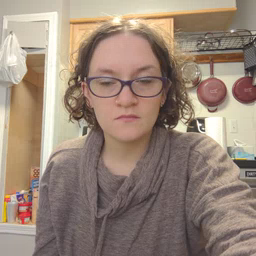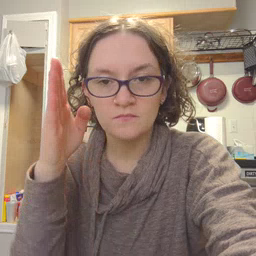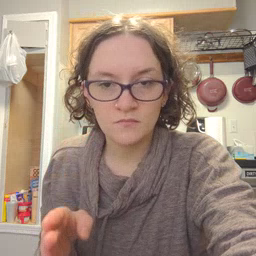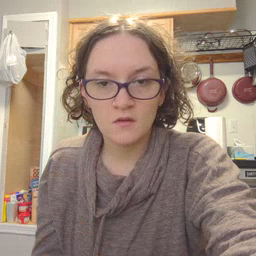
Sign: person